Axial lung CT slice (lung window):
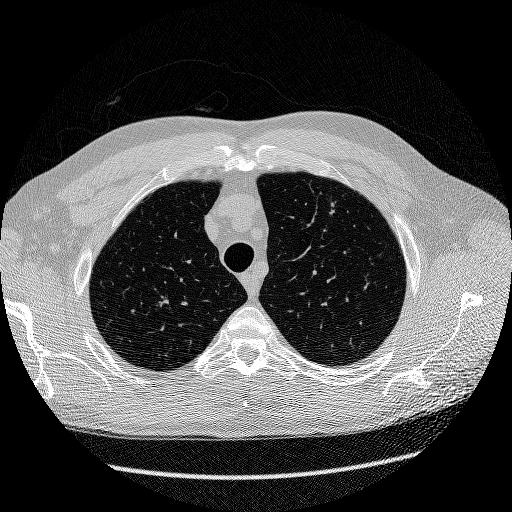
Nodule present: no